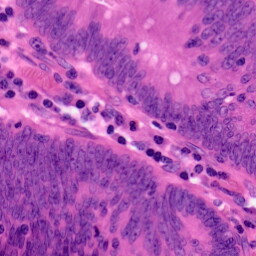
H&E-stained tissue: Colon